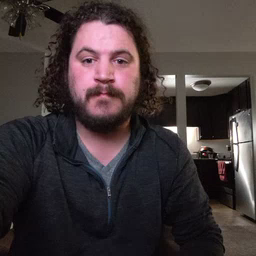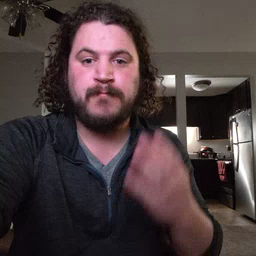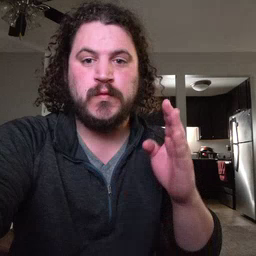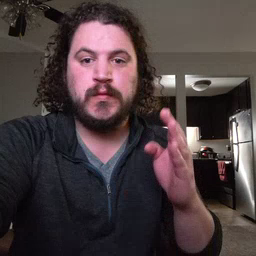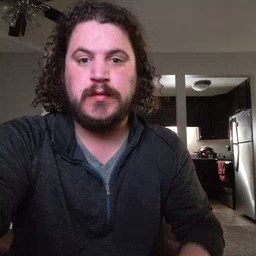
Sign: blue